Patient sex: F
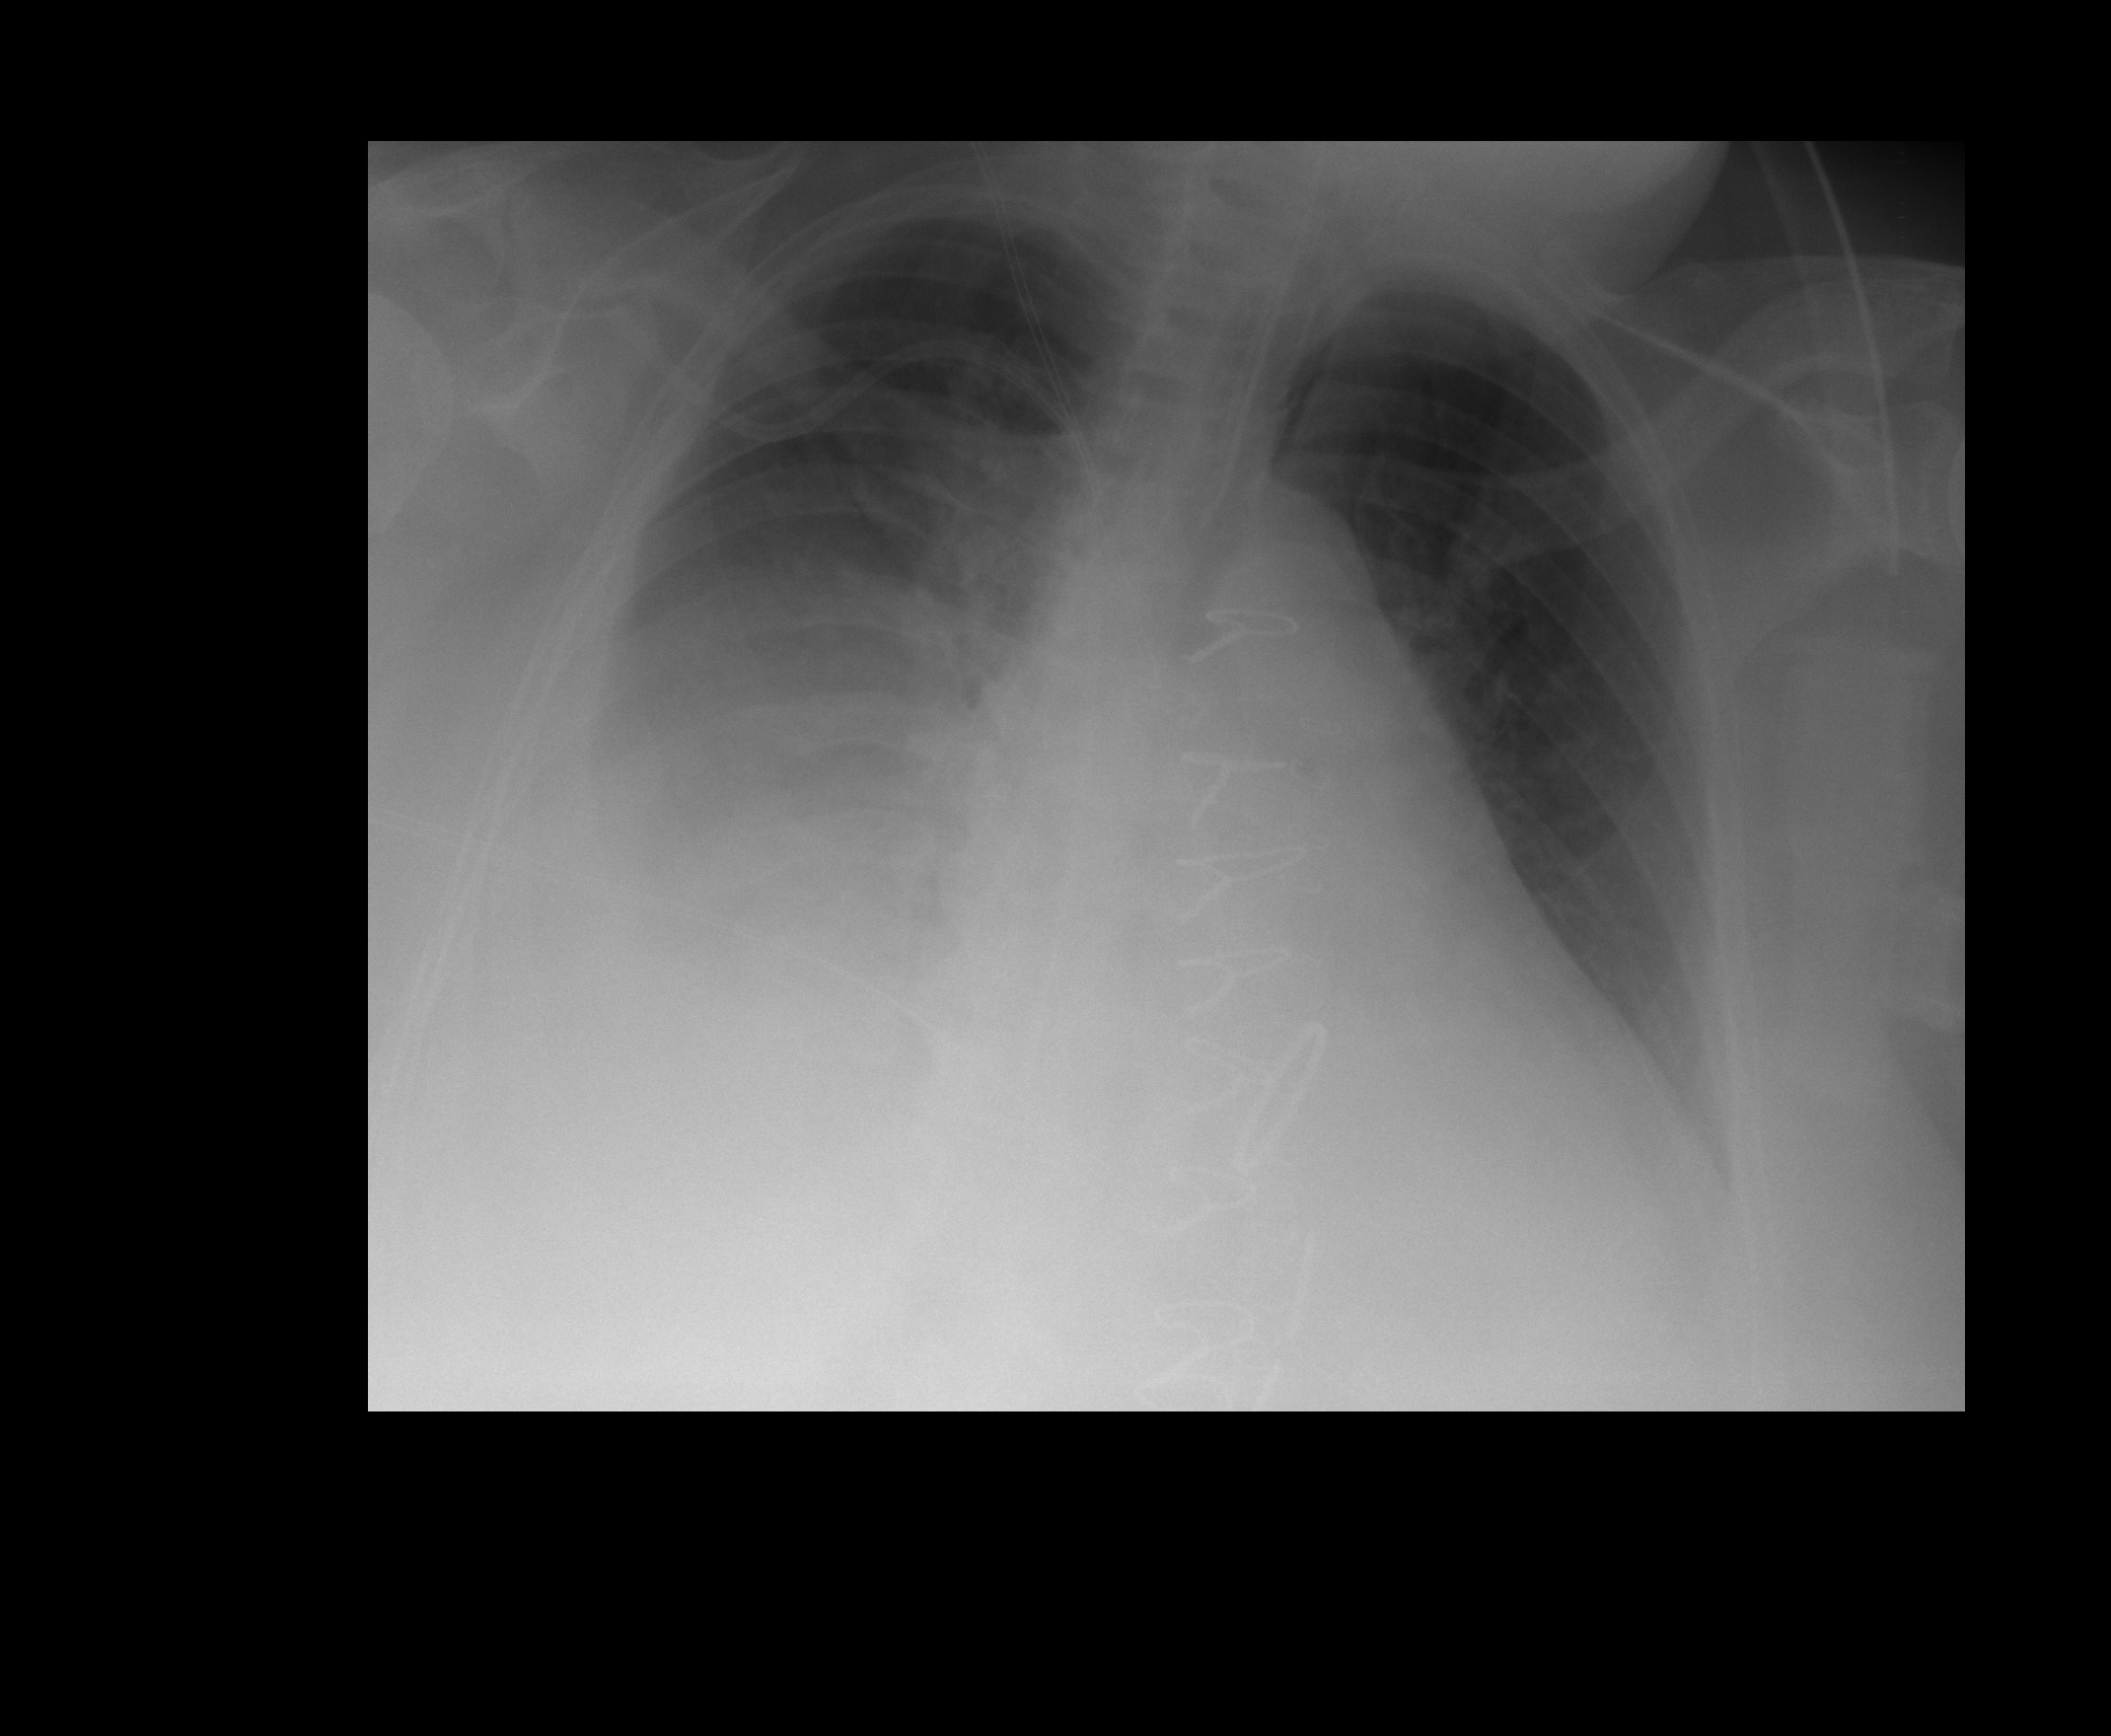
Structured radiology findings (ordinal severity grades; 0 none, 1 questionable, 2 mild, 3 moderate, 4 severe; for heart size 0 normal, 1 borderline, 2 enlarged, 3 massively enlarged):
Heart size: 2
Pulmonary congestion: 0
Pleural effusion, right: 3
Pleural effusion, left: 0
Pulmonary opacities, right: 0
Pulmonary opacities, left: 0
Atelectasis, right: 3
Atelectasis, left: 1